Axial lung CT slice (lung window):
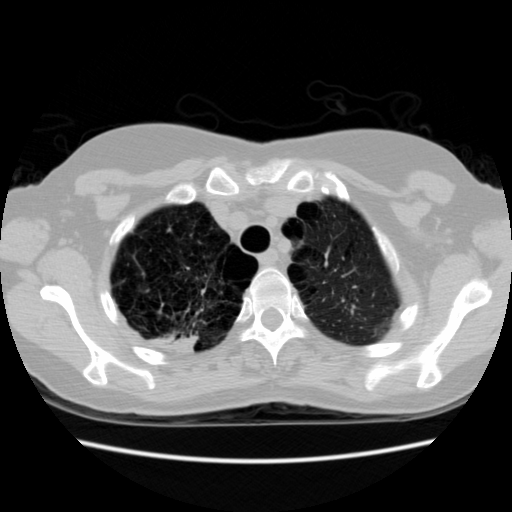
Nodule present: no